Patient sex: M
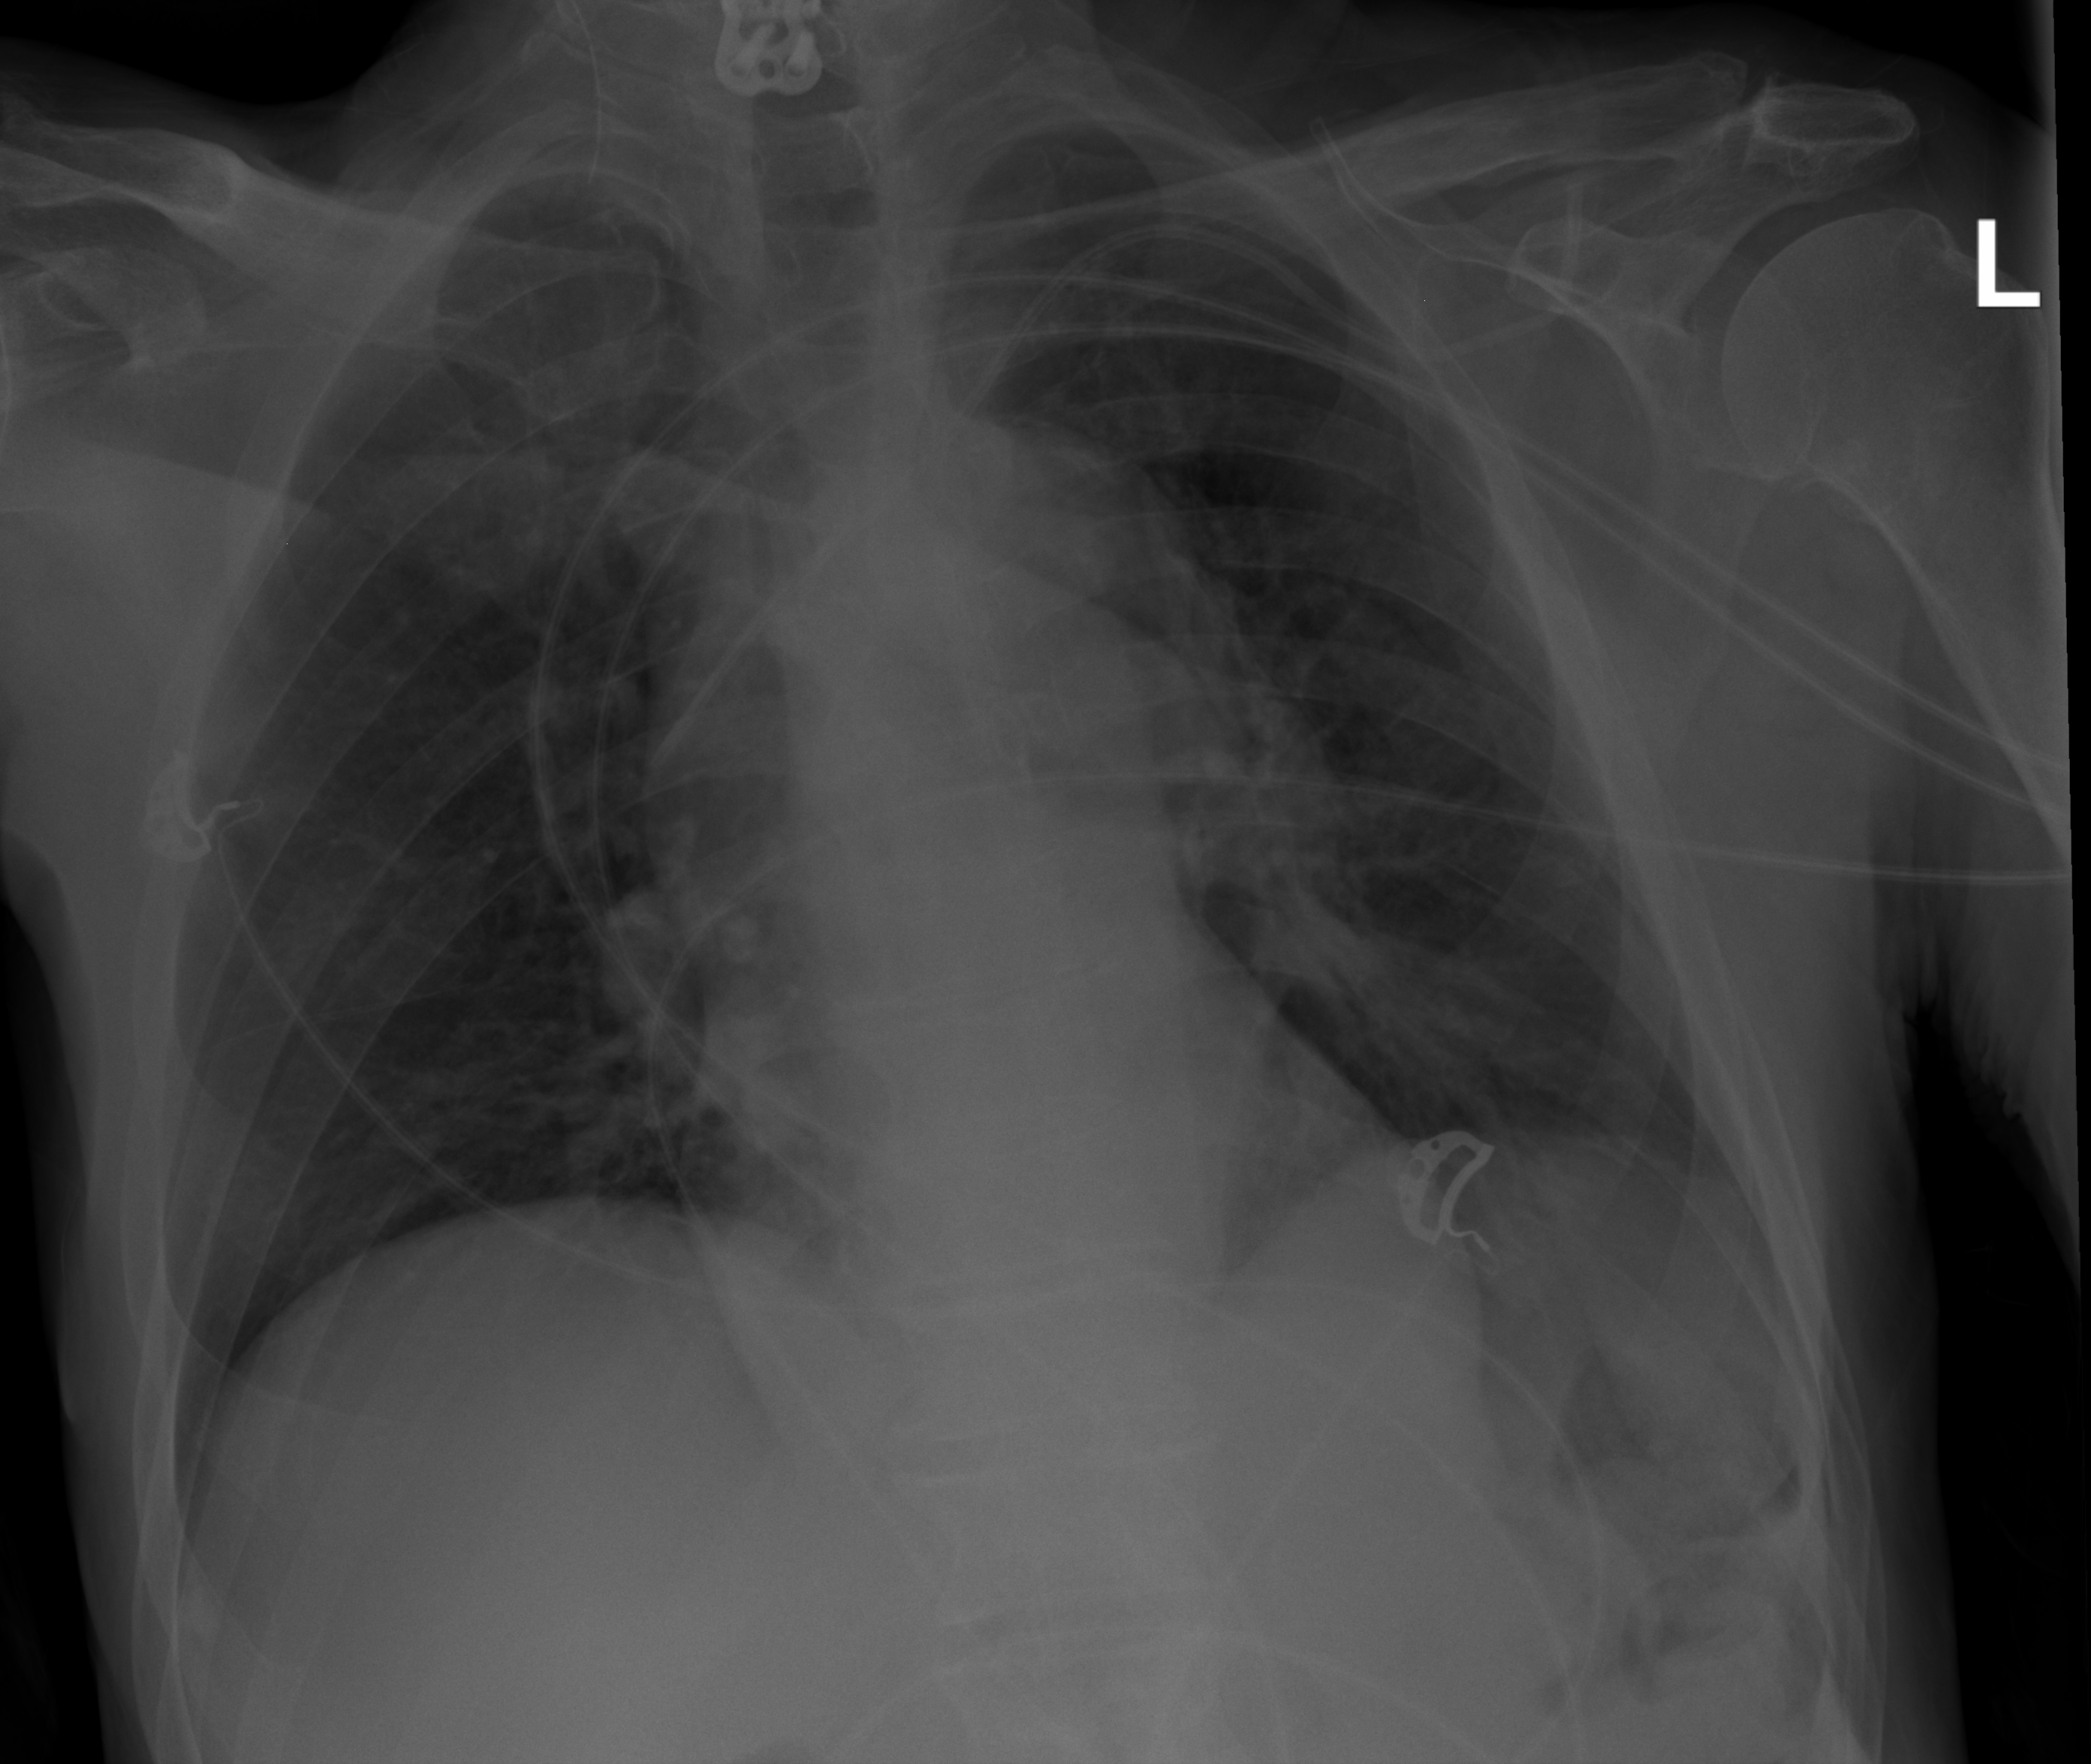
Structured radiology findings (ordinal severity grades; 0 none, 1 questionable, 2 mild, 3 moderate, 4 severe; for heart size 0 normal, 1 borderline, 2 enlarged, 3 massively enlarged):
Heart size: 0
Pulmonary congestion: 0
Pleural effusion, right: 0
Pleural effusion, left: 0
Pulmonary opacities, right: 0
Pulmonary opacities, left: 2
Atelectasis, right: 0
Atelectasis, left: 0